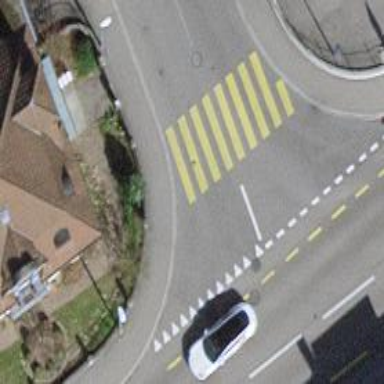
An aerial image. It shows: Uncontrolled zebra crossing on the road.